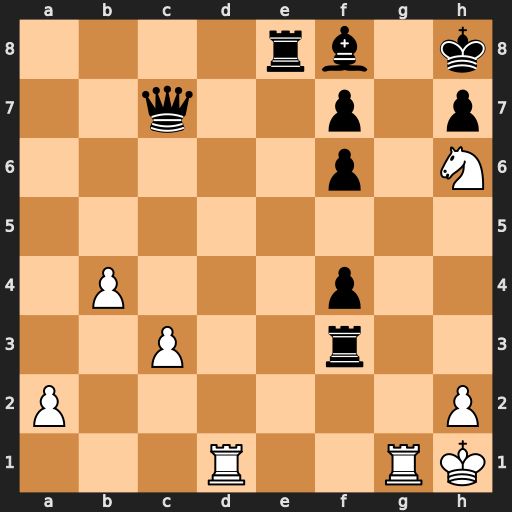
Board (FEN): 4rb1k/2q2p1p/5p1N/8/1P3p2/2P2r2/P6P/3R2RK
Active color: w
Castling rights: -
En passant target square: -
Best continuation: Rg8#